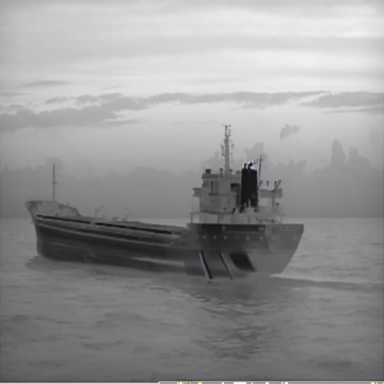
There is a liner in the infrared image.